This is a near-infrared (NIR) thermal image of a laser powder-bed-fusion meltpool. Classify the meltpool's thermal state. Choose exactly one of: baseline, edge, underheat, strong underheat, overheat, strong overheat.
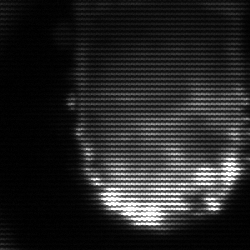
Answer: baseline